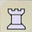
Piece: wR